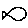
Label: fish